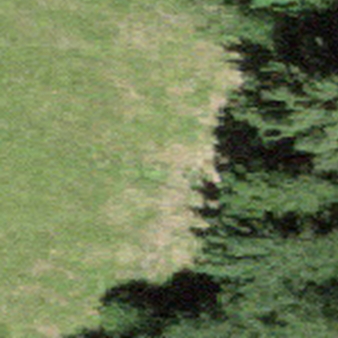
Label: other